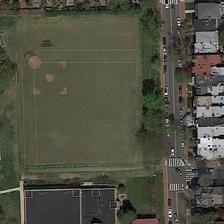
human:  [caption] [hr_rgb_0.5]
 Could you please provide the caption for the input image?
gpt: crowded houses and empty baseball field are divided by the straight street .

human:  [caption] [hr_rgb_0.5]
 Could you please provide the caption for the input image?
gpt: a baseball field and several buildings are next to a road .

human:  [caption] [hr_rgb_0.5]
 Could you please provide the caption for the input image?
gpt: a big rectangular court and a highway with two-way traffic beside .

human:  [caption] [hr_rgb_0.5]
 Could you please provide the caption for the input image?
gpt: many buildings and several green trees are around a baseball field .

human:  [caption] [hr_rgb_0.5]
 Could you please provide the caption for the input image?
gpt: a baseball field is surrounded by some green trees .